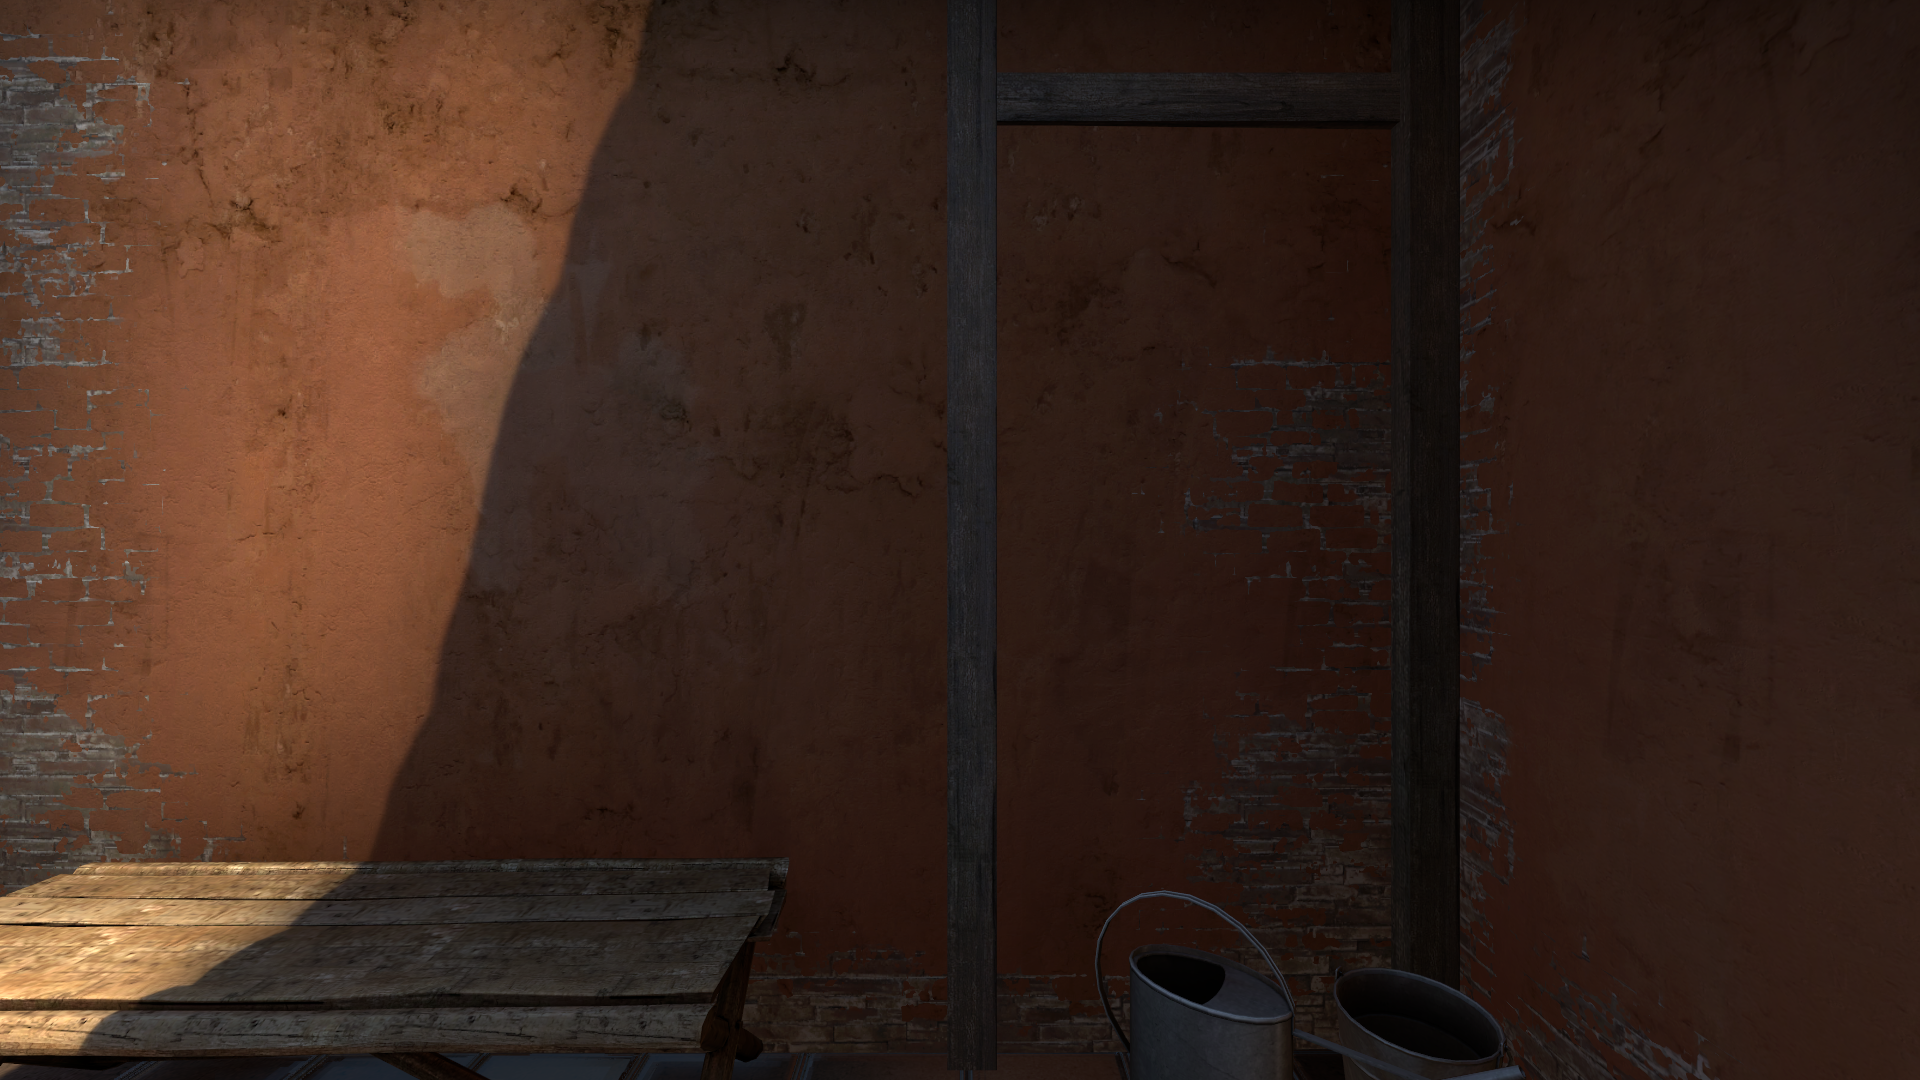
Map: de_inferno